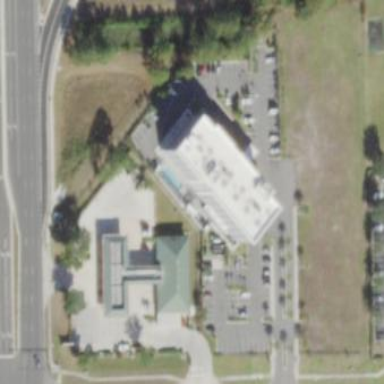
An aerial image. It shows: Hotel building.